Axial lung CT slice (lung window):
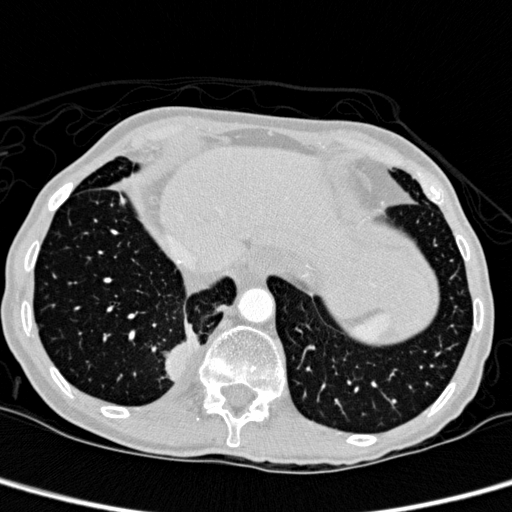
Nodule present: yes
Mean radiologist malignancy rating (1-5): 2.5